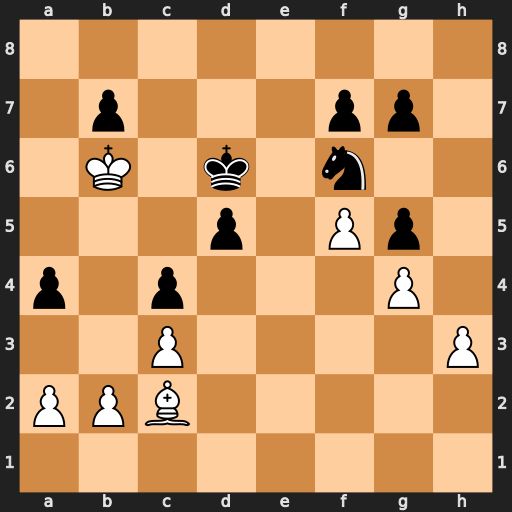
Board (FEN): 8/1p3pp1/1K1k1n2/3p1Pp1/p1p3P1/2P4P/PPB5/8
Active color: w
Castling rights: -
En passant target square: -
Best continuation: Bxa4 d4 cxd4 Nd5+ Kxb7